Question: How can I use the degree symbol when writing a GUI in Matlab? I can use '^\circ' when plotting but this does not work when writing a GUI.
This is my GUI so far:
'''
directory = 'Data';
SiteName = 'AAA';
done = false;
spcFrac = 2; %number of spaces = char;
num2delim = 20;
defSlt = 'aTemp';
loader = 'on';
fclose all;
outputOptions = {'Air temperature','aTemp'};
defaults = {'',''};
% long names for outputs
names = {'latitude (deg N)','altitude (m)'};
lines = [4,5];
[~,b] = sortrows(outputOptions); vL = length(b);
outN = cell(vL,1);outA = outN;outUn = outN;
for k = 1:length(b)
outUn{k}= outputOptions{b(k),1};
outN{k} = outputOptions{b(k),1};
outA{k} = outputOptions{b(k),2};
end
indx = strcmp(defSlt,outA);
slt{1} = outN{indx};
txt = outA{indx};
outN(indx) = [];
close all
bckColor = [.85 .85 .85];
figDims = [150 150 400 300];
lM = 15;
tM = 20;
rM = 15;
bM = 15;
pnS = 12;
bgPw = 180;
bgPh = 120;
btnH = 25;
txtH = 20;
txtW = 40;
txtS = 5;
spc = 9;
radioW = 150;
radioH = 20;
bigPanels(1,:) = [lM figDims(4)-bgPh-tM bgPw bgPh];
bigPanels(2,:) = bigPanels(1,:); bigPanels(2,1) = bigPanels(2,1)+pnS+bgPw;
filePanel = [bigPanels(2,1)+bgPw+pnS*2 bM+pnS+btnH ...
figDims(3)-bgPw*2-lM-pnS*3-rM figDims(4)-tM-pnS-btnH-bM];
btns(1,:) = [lM bigPanels(1,2)-spc-btnH bgPw btnH];
btns(2,:) = [bigPanels(2,1) bigPanels(1,2)-spc-btnH bgPw btnH];
btns(3,:) = [filePanel(1)+filePanel(3)-bgPw bM bgPw btnH];
btns(4,:) = [filePanel(1) bM radioW radioH];
numTxtIn = numel(defaults);
rowsTxt = ceil(numTxtIn/2);
for p = 1:rowsTxt
txtBoxL(p,:) = [lM bM+(p-1)*(pnS+txtH) txtW txtH];
txtBoxR(p,:) = [lM+pnS+bgPw bM+(p-1)*(pnS+txtH) txtW txtH ];
diaL(p,:) = [lM+txtW+txtS -txtS+bM+(p-1)*(pnS+txtH) txtBoxR(p,1)-...
lM-txtW-pnS txtH ];
diaR(p,:) = [txtBoxR(p,1)+txtW+txtS -txtS+bM+(p-1)*(pnS+txtH) ...
txtBoxR(p,1)-lM-txtW-pnS txtH ];
end
S.fh = figure('units','pixels',...
'position',figDims,...
'menubar','none',...
'resize','off',...
'numbertitle','off',...
'name','Configuration File','Color',bckColor);
movegui(S.fh,'center')
outFrame=uipanel('Parent',S.fh,'BackgroundColor',bckColor,...
'Title','Output options','FontSize',10);
setpixelposition(outFrame,[lM-spc btns(1,2)-spc ...
bgPw+spc*2 bgPh+btnH+spc*3+pnS]);
slcFrame=uipanel('Parent',S.fh,'BackgroundColor',bckColor,...
'Title','Output selections','FontSize',10);
setpixelposition(slcFrame,[bigPanels(2,1)-spc btns(1,2)-spc ...
bgPw+spc*2 bgPh+btnH+spc*3+pnS]);
ParamFrame=uipanel('Parent',S.fh,'BackgroundColor',bckColor,...
'Title','User parameters','FontSize',10);
setpixelposition(ParamFrame,[btns(1,1)-spc ...
bM-spc bgPw*2+pnS+spc*2 btns(1,2)-2*spc-2]);
for lm = 1:rowsTxt
indr = rowsTxt-lm+1;
S.outT(1,indr) = uicontrol('style','edit',...
'units','pix',...
'position',txtBoxL(indr,:),...
'HorizontalAlign','center',...
'string','Remove',...
'fontsize',8,'String',defaults{lm,1},...
'callback',{@txt_call,lines(lm,1)},...
'BackgroundColor','w');
S.outT(2,indr) = uicontrol('style','edit',...
'units','pix',...
'position',txtBoxR(indr,:),...
'HorizontalAlign','center',...
'string','Remove',...
'fontsize',8,'String',defaults{lm,2},...
'callback',{@txt_call,lines(lm,2)}...
,'BackgroundColor','w');
S.outD(1,indr) = uicontrol('style','text',...
'units','pix',...
'position',diaL(indr,:),...
'HorizontalAlign','left',...
'string','Remove',...
'fontsize',8,'String',names{lm,1},'BackgroundColor',bckColor);
S.outD(2,indr) = uicontrol('style','text',...
'units','pix',...
'position',diaR(indr,:),...
'HorizontalAlign','left',...
'string','Remove',...
'fontsize',8,'String',names{lm,2},'BackgroundColor',bckColor);
end
'''

Here I would like to change degN into the degree symbol ^\circ does not work.
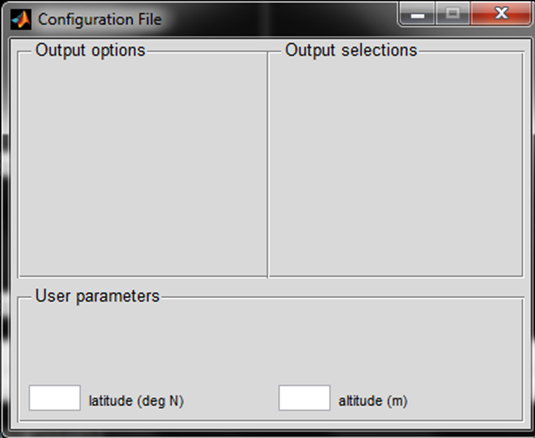
Answer: Depending on the symbols you want to use, you can use either extended ascii or unicode symbols. So, for instance, ^\circ is 'Alt+0176' which gives you 'deg' (numbers must be typed on keypad and the zero is necessary). 'u' is 'Alt+0181', etc. If that doesn't work, you can also programmatically use 'char()'. So 'char(176)' will give you the degree sign.
I should add that the 'Alt+0XXX' construct is a MS Windows (it's worked as far back as 95 AFAIK) shortcut. I am certain-ish that there are similar keyboard shortcuts for MacOS and your favorite flavor of *nix. The 'char' command works everywhere.
From your example code above, you just need to change the definition of 'names':
'''
names = {'latitude (degN)','altitude (m)'};
'''
or
'''
names = {['latitude (' char(179) 'N)'],'altitude (m)'};
'''